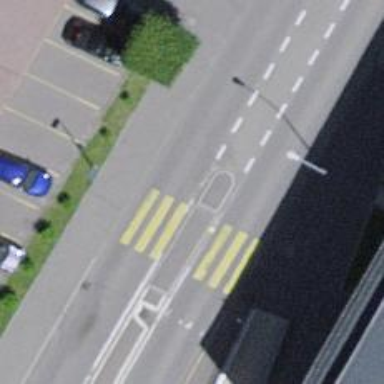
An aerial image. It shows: Marked footway crossing with pedestrian island.